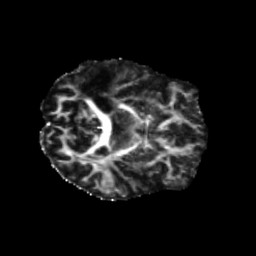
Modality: FA
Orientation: axial
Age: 62
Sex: female
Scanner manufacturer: siemens
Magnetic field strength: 3 T
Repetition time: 5.25 s
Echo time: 0.08 s